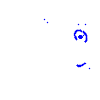
Particle: pion